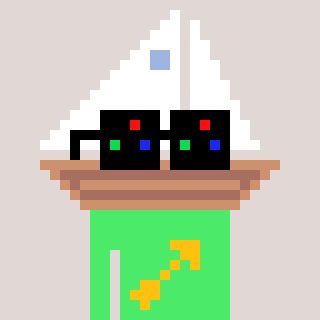
a pixel art character with square black sunglasses, a sailboat-shaped head and a teal-colored body on a warm background